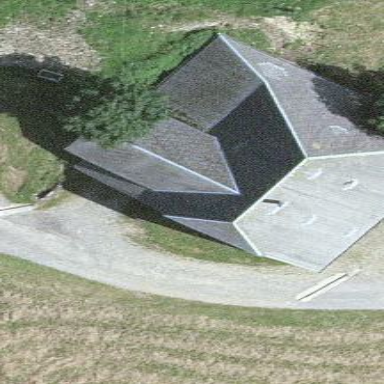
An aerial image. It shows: Barn.